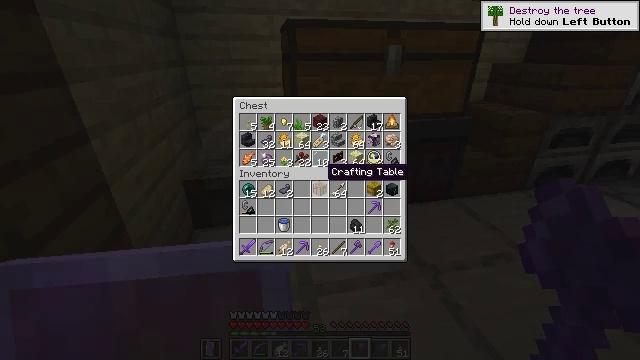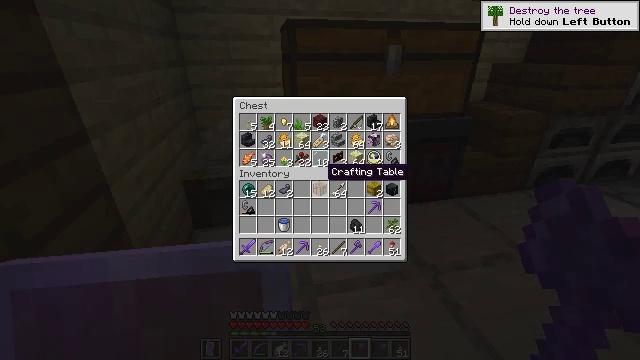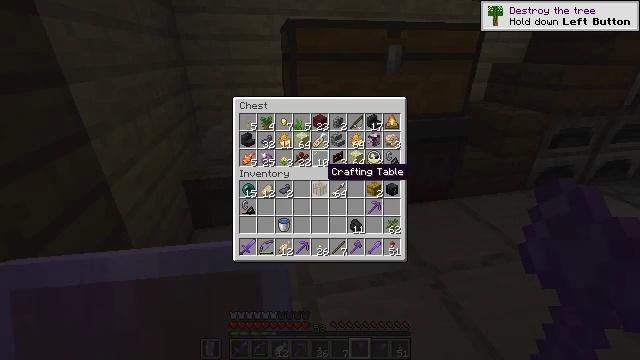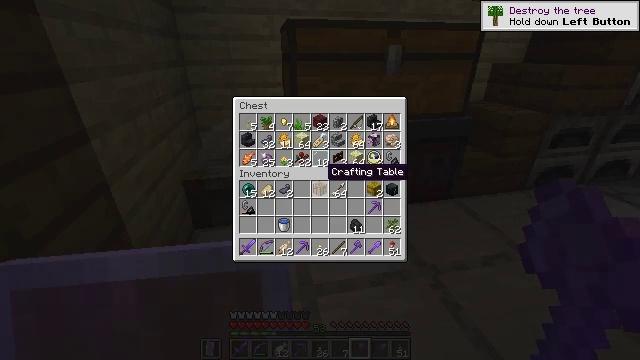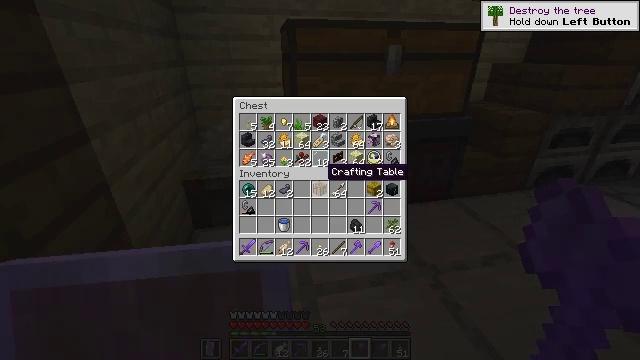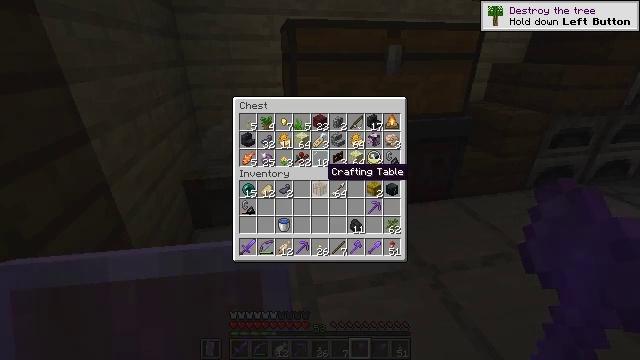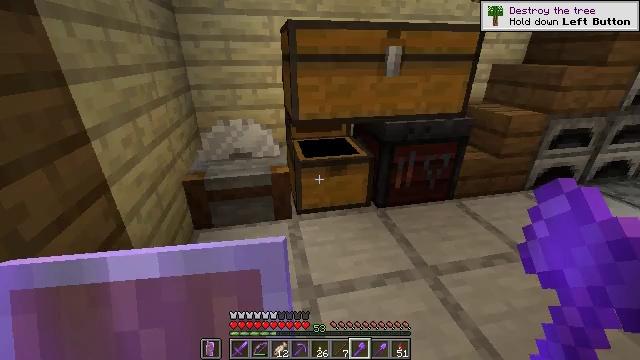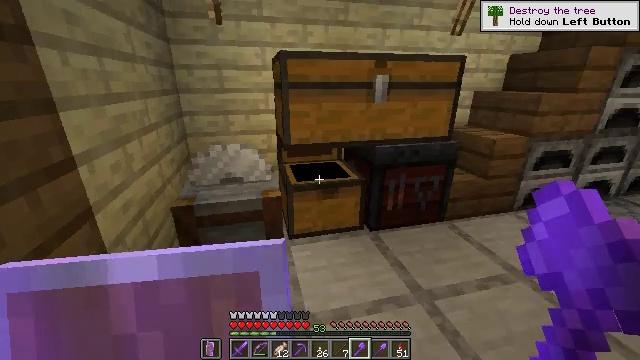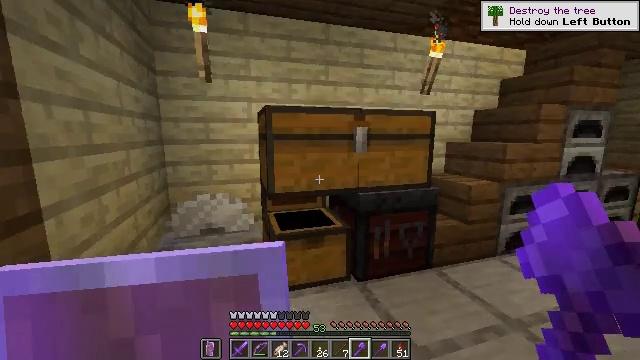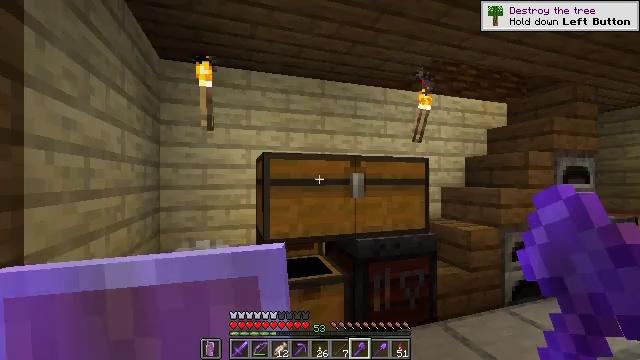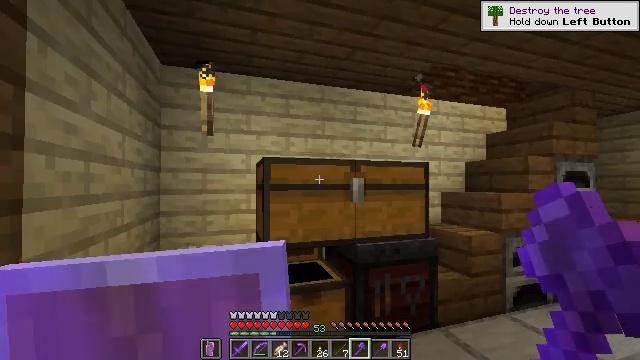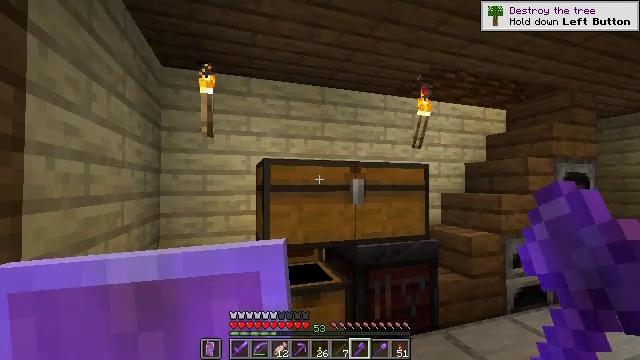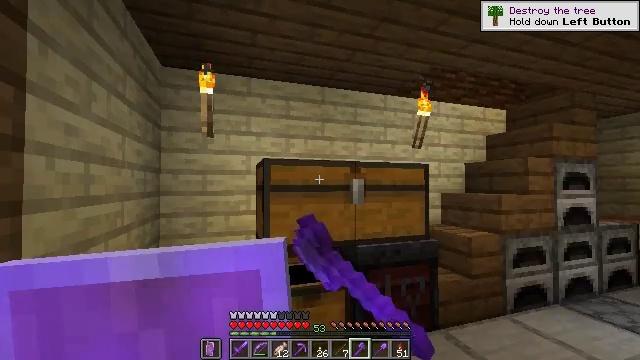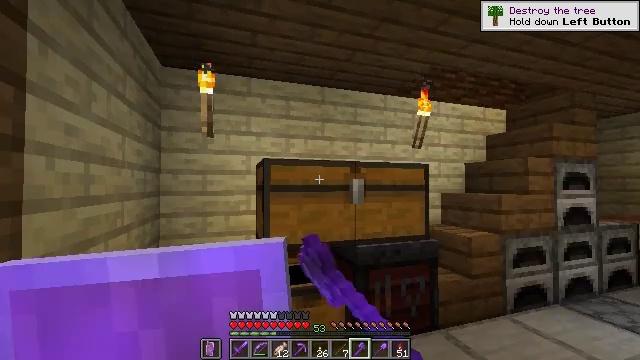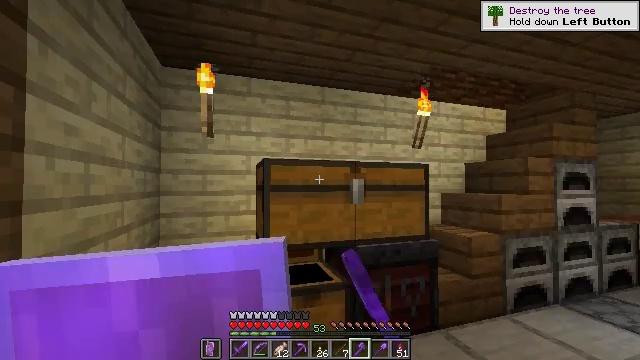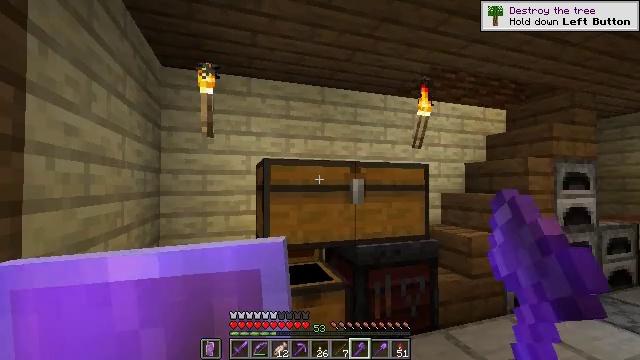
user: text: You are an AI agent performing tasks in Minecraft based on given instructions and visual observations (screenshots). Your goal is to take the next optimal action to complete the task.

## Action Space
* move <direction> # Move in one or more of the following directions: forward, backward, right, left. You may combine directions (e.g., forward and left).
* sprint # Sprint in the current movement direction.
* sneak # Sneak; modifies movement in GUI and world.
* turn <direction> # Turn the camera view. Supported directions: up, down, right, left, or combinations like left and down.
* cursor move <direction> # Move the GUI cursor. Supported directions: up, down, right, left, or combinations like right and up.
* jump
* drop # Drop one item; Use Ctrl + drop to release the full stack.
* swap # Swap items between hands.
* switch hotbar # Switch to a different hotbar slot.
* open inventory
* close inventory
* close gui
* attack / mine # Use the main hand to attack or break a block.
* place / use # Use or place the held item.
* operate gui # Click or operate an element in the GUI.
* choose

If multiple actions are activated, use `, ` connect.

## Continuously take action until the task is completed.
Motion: motion action
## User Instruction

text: Gather vines from trees or structures.
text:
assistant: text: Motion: no_op
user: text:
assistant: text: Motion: no_op
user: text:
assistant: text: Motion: no_op
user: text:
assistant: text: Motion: no_op
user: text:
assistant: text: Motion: no_op
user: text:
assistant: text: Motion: no_op
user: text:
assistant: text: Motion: turn right and up
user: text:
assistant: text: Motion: turn right and up
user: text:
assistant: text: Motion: turn up
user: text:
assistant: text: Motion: turn up
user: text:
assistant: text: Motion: use / place
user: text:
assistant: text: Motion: use / place
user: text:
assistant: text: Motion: use / place
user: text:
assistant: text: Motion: no_op
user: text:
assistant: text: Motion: no_op
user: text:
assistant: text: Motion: no_op
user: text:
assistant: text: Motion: no_op
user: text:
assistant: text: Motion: no_op
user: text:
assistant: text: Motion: no_op
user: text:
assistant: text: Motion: no_op
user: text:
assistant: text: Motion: no_op
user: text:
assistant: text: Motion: no_op
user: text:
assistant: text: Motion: no_op
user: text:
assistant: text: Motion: no_op
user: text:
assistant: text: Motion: turn left
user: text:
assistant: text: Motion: turn left
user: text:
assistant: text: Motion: turn left
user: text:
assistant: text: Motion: no_op
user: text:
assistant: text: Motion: turn left
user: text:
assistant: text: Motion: no_op